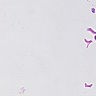
Metastatic tissue present: no